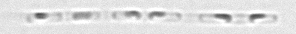
Label: Skeletonema